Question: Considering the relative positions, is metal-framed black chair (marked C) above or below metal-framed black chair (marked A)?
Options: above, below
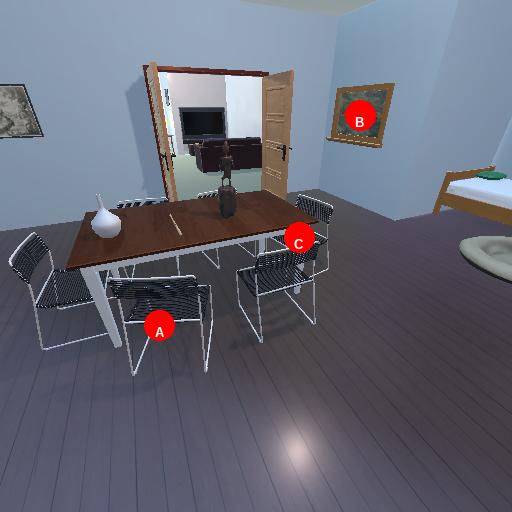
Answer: above